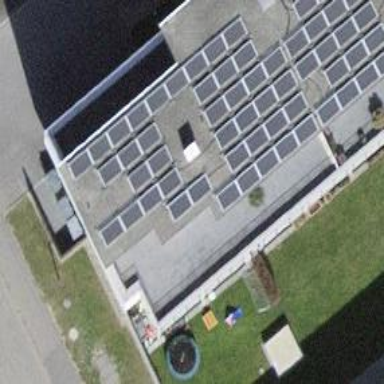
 consisting of solar photovoltaic panels."